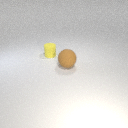
large brown rubber sphere to the right of small yellow rubber cylinder